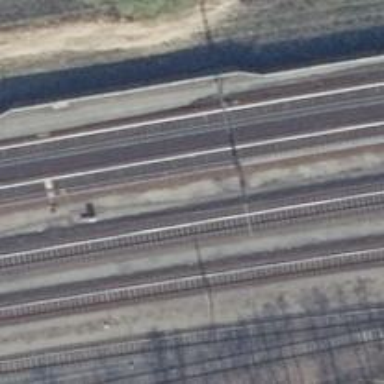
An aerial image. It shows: Railway milestone with catenary mast.